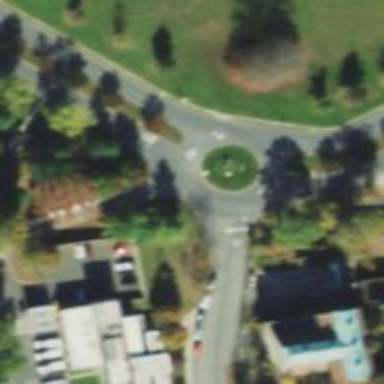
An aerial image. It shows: Circular junction on service road.